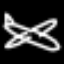
Label: airplane